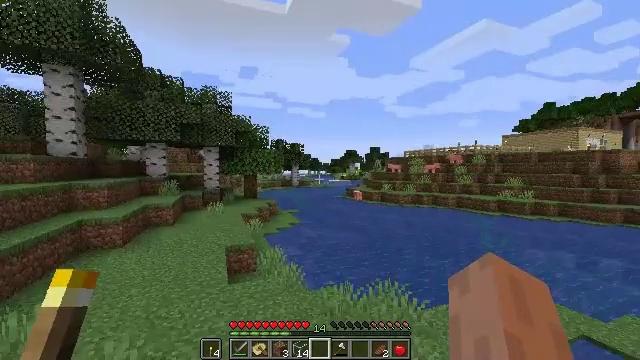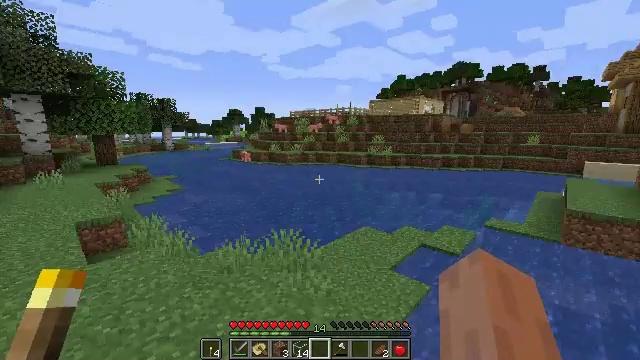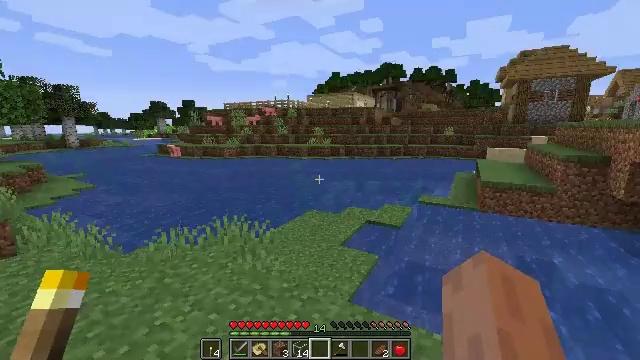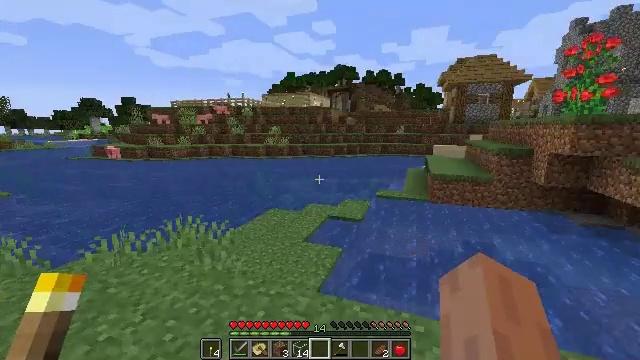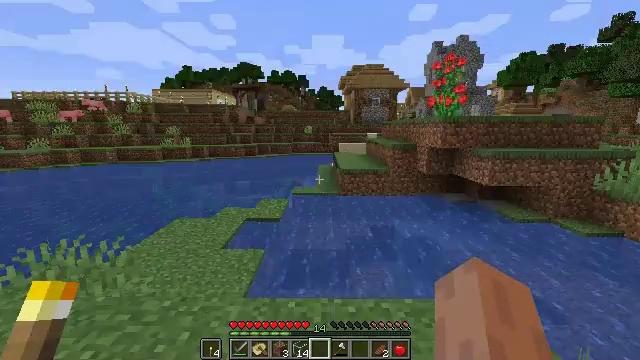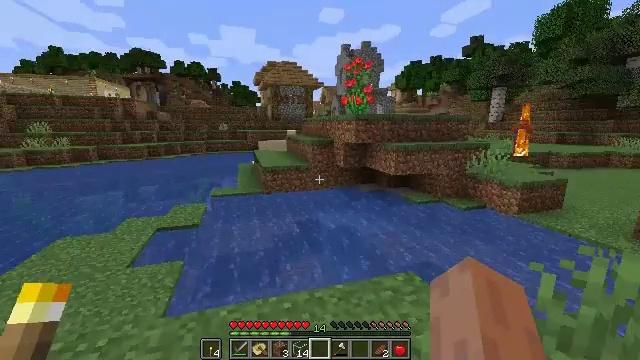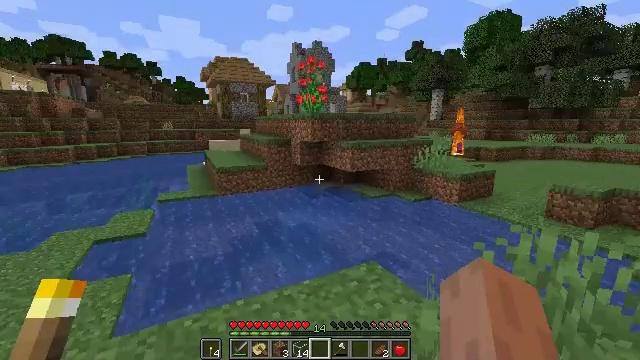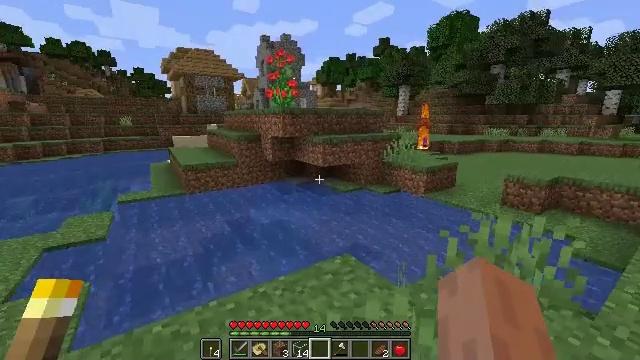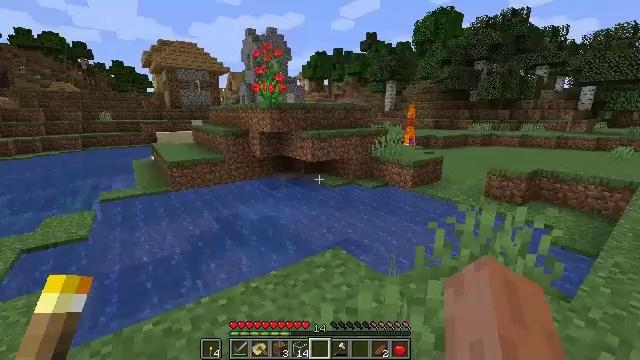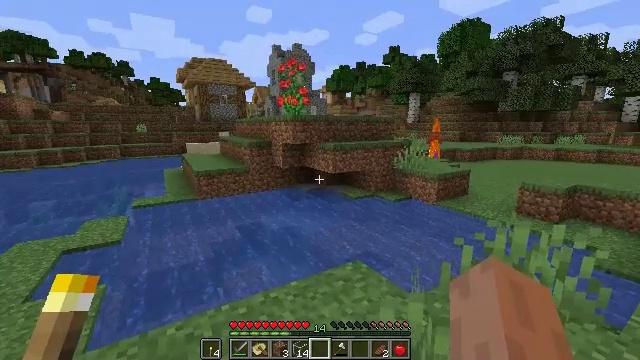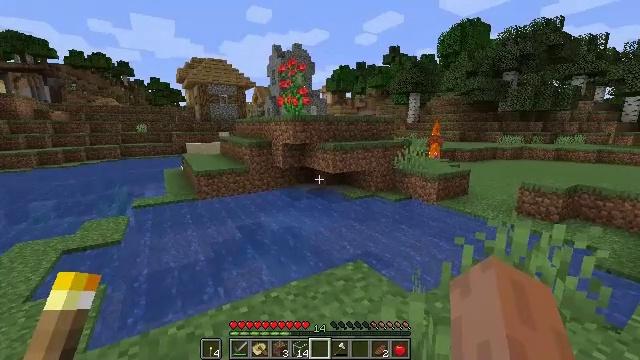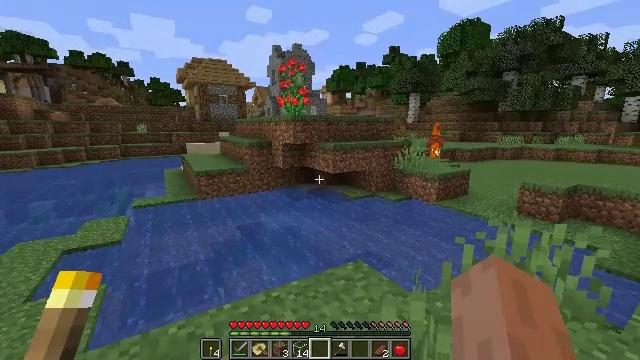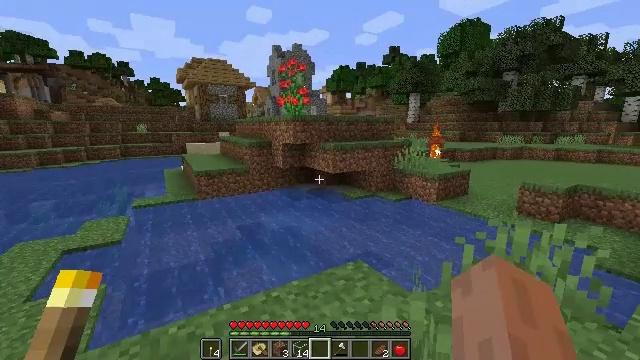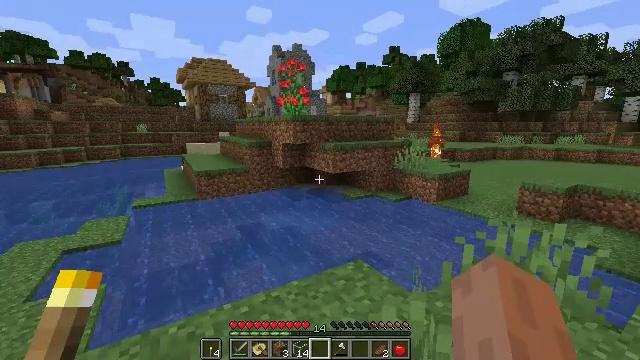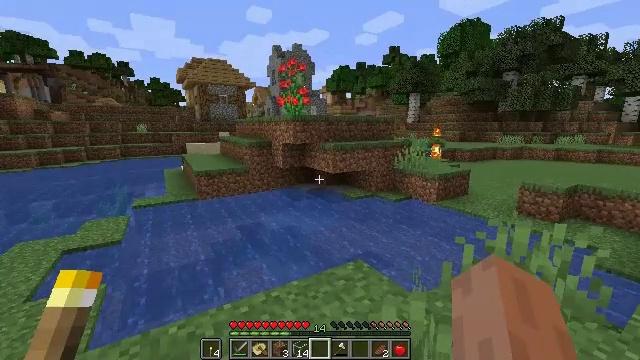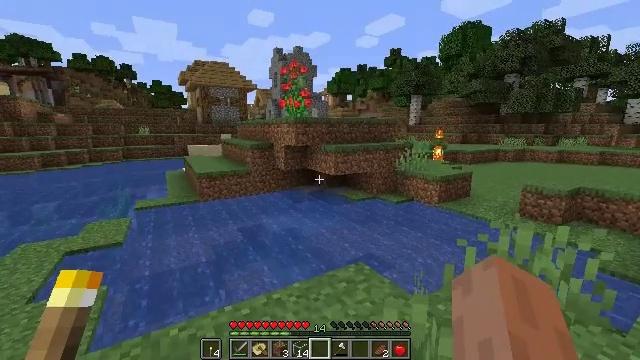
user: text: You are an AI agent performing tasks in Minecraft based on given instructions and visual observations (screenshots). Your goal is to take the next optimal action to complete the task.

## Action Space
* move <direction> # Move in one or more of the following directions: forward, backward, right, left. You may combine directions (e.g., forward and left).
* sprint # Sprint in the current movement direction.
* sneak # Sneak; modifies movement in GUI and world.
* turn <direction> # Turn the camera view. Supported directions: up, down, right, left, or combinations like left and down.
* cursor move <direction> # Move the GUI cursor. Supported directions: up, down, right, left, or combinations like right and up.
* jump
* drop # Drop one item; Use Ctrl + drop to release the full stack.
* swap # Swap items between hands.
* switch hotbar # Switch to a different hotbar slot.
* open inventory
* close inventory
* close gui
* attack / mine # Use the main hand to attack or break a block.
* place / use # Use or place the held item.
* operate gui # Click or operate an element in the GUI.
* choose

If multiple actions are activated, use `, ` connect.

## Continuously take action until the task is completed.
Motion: motion action
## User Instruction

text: Harvest the rose bush for its flowers.
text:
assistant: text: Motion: move forward, turn right and down
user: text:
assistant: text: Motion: turn right
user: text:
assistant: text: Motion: turn right
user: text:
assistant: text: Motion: turn right
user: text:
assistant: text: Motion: turn right
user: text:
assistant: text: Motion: turn right
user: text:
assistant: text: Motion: turn right and down
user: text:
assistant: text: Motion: turn right and down
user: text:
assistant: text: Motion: turn left and up
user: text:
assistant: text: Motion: no_op
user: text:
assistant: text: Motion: no_op
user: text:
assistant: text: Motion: no_op
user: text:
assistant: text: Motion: no_op
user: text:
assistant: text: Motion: no_op
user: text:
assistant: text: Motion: no_op
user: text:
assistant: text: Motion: no_op
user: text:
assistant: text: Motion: turn down
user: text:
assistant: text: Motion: no_op
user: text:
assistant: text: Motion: turn right
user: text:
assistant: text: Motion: turn right
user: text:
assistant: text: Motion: turn right
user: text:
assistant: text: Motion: no_op
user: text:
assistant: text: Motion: turn right
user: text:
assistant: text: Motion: no_op
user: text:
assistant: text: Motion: no_op
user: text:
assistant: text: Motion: no_op
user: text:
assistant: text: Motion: no_op
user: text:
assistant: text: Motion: no_op
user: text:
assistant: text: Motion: no_op
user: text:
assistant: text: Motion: no_op